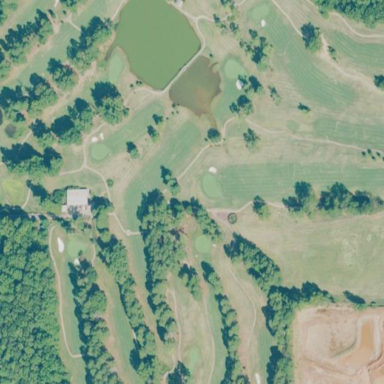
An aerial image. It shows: Golf course surrounded by greenery.